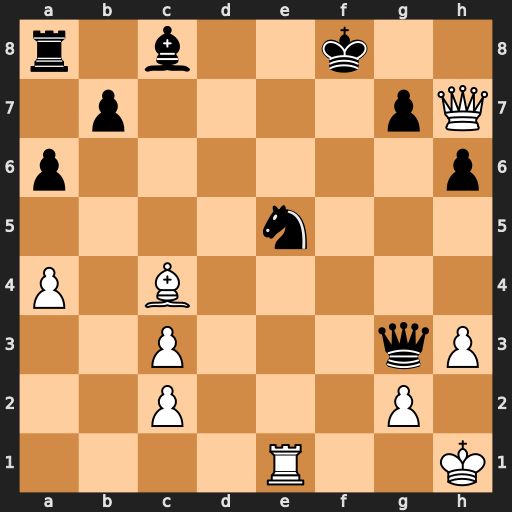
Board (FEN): r1b2k2/1p4pQ/p6p/4n3/P1B5/2P3qP/2P3P1/4R2K
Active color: w
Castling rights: -
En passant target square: -
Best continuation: Qg8+ Ke7 Qf7+ Kd8 Rd1+ Bd7 Qf8+ Kc7 Qd6+